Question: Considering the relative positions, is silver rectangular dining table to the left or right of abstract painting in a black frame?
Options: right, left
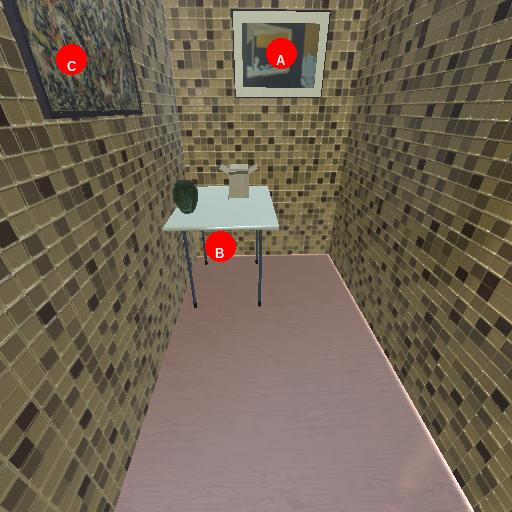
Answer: right